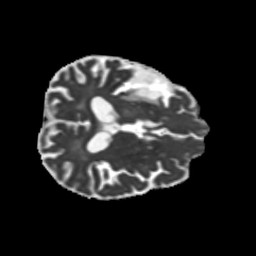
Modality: MD
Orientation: axial
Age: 58
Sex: male
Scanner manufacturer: siemens
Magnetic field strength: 3 T
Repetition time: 5.25 s
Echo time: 0.08 s